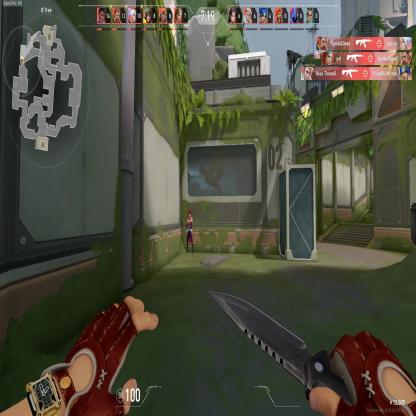
Label: enemy